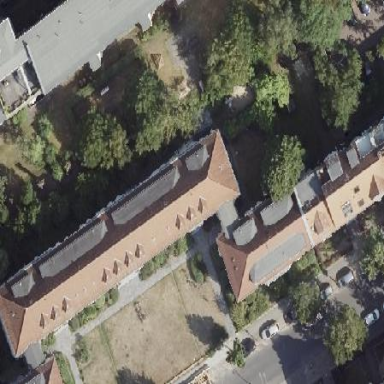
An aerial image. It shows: Apartment building with hipped roof.